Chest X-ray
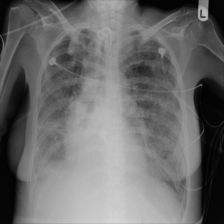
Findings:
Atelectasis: negative
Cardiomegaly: negative
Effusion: negative
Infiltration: negative
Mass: negative
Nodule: negative
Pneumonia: negative
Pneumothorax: negative
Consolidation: negative
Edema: negative
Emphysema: negative
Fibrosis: negative
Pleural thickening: negative
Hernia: negative